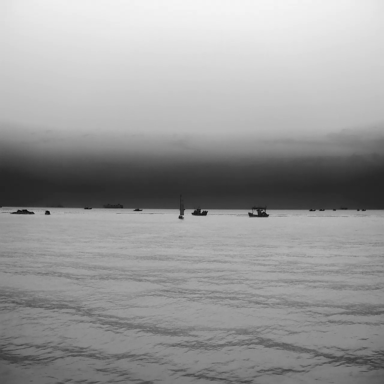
There are nine objects shown in the infrared image, including a fishing_boat, a sailboat, and seven bulk_carriers.